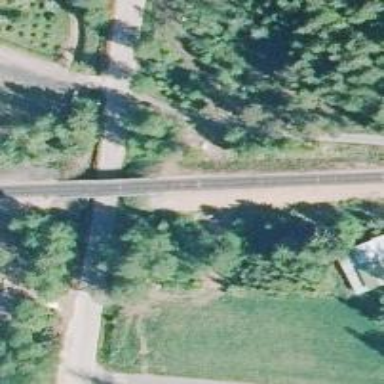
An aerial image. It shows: Bridge over railway track of class A.